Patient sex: M
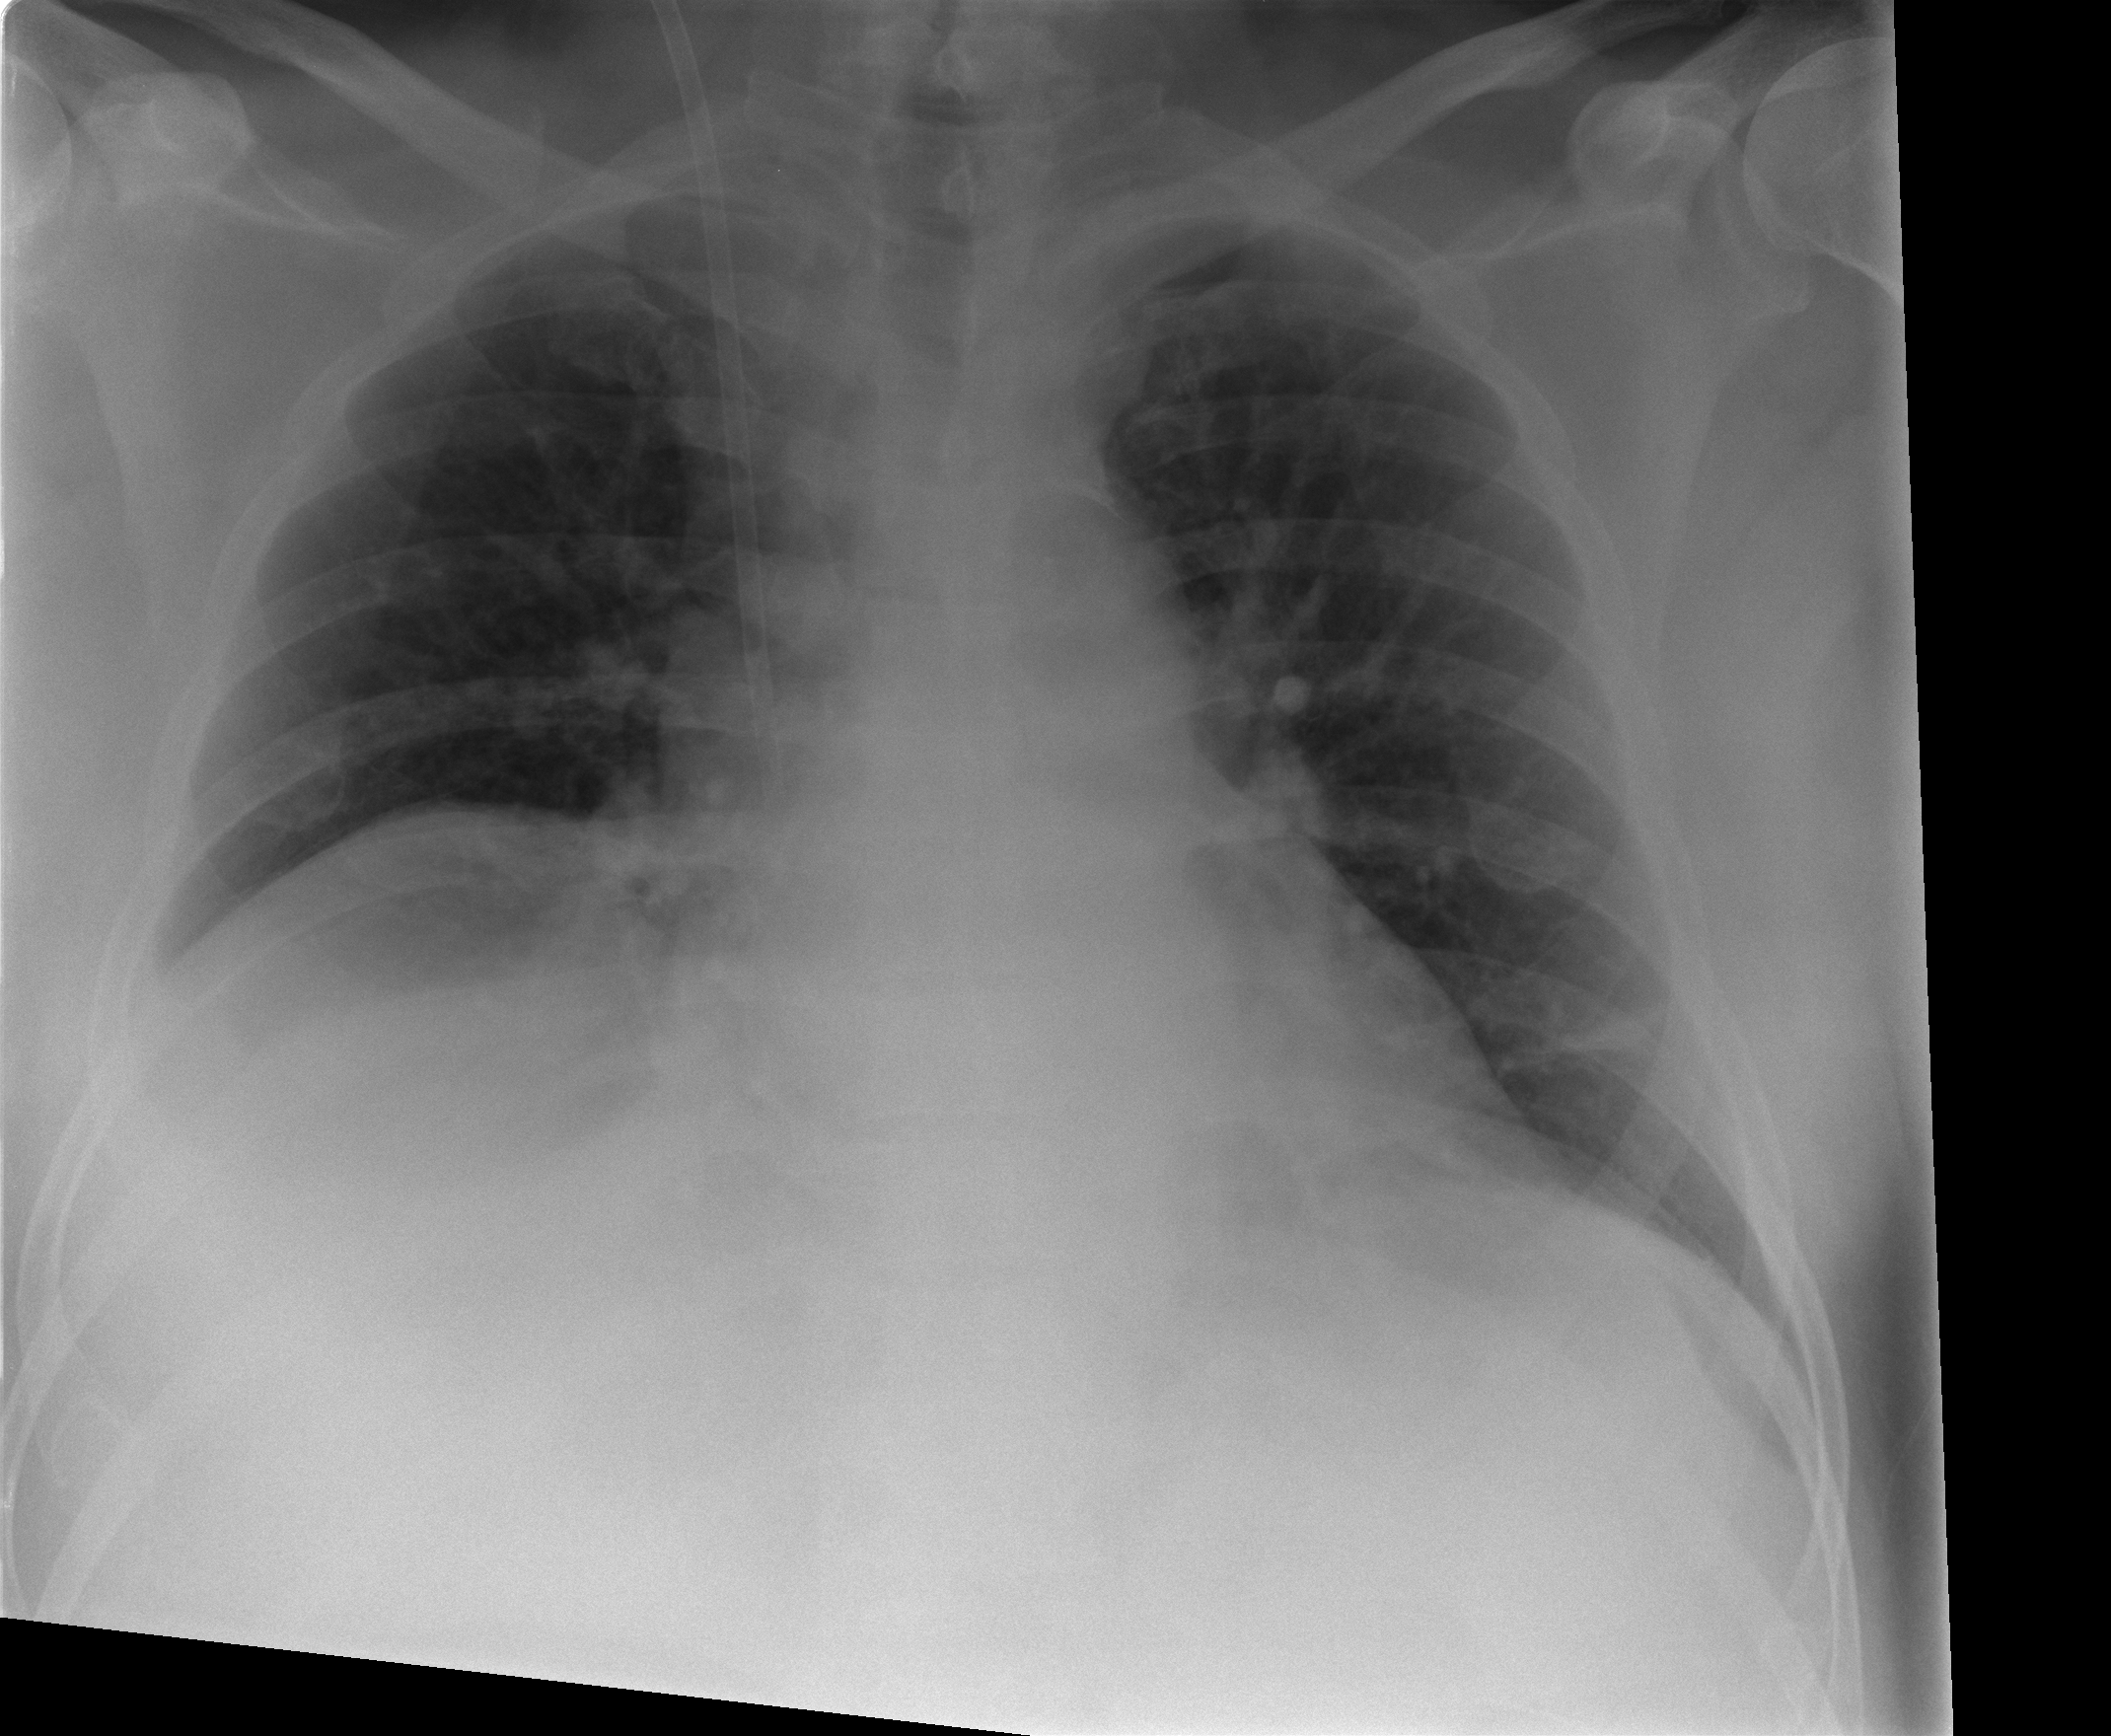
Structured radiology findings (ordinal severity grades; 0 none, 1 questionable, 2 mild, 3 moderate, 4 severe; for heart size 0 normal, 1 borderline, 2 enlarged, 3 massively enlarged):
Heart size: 1
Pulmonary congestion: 0
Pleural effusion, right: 2
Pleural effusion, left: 2
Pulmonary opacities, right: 0
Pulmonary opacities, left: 0
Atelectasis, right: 2
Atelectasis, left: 2